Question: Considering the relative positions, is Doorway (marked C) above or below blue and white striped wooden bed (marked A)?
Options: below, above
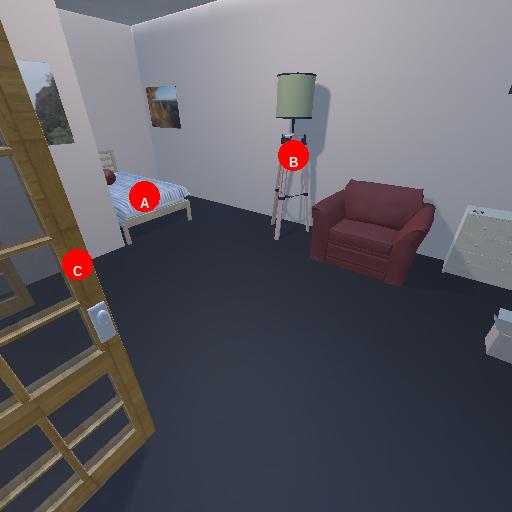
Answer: below